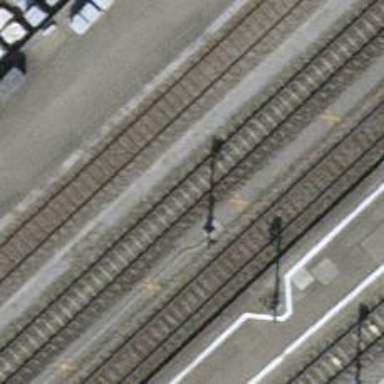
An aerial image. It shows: Railway signal.